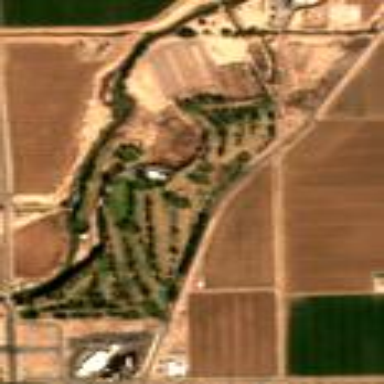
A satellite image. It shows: Golf course.